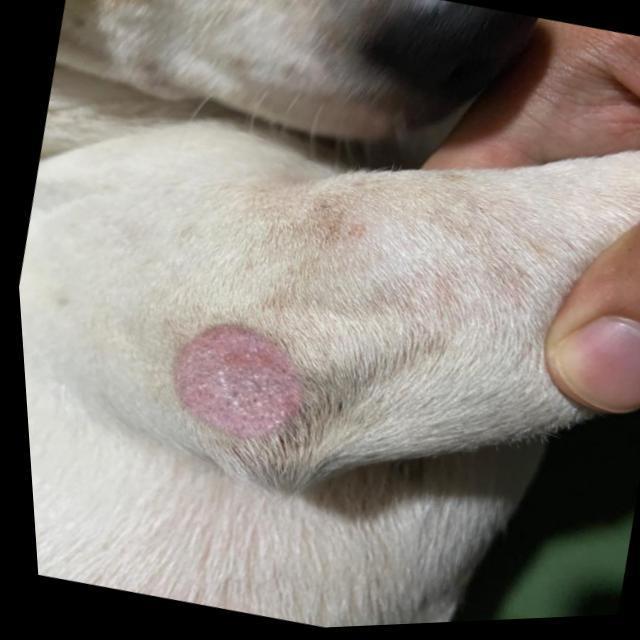
Canine ringworm (Dermatophytosis) — fungal infection caused by Microsporum or Trichophyton. Presents with circular alopecia, scaling, crusting, and broken hairs.